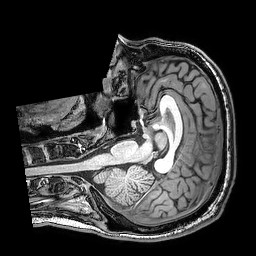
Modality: T1w
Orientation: axial
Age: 29
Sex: male
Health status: healthy